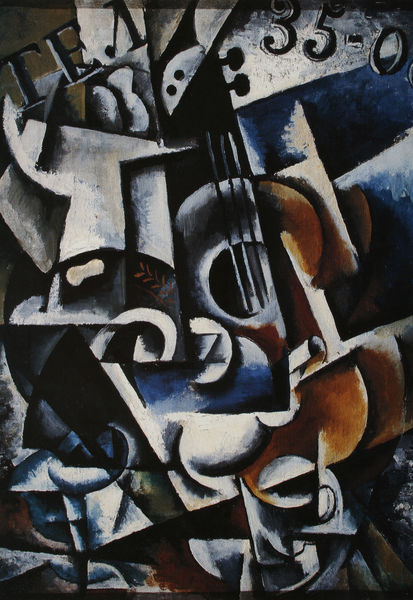
Titel: Gegenstände
Künstler: Ljubow Popowa
Standort: St. Petersburg
Institution: Russisches Museum
Schlagwörter: blau, dunkel, gemälde, körper, schatten, weiß, wolken, grün, komposition, kubismus, kubistisch, braun, bunt, frankreich, glas, hell, holz, licht, mund, orange, schwarz, rot, beige, hochformat, malerei, gesicht, instrument, öl, gitarre, instrumente, musik, rund, lächeln, schrift, ecke, bogen, cello, noten, moderne, abstrakt, farben, flächen, modern, formen, linien, figuren, zahlen, ziffern, gerade, musikinstrument, knöpfe, striche, abstraktion, collage, eckig, rechteck, linie, wirbel, loch, text, buchstabe, buchstaben, kunst, ecken, diagonal, geometrisch, geige, korpus, saite, violine, seiten, eiss, zahl, picasso, dunkle, achsen, klangkörper, saiten, saiteninstrument, geometrie, vierecke, schrauben, rundungen, anordnung, symbole, ebenen, russisch, halbkreise, facetten, musikinstrumente, zerlegung, braque, musisch, gris, zinken, braques, kontrastreich, schallloch, knebel, inien, konstrast, zerstückelt, t, te, 1920, 35-0, 1906, 1904, hsdfh, 35, 1964, 1962, 1954, 1905, picsso, 0, zweidimensionalität, gaphisch, musikinsturment, abstra, tea